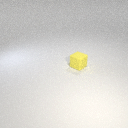
small yellow rubber cube